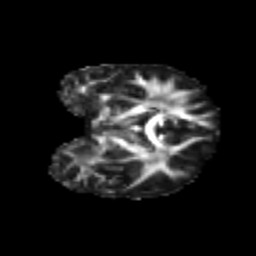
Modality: FA
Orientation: coronal
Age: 21
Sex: female
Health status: healthy